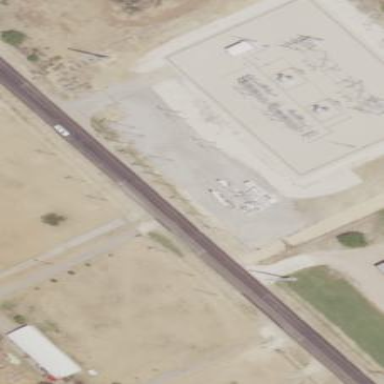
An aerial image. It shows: Distribution level power substation enclosed by fence.